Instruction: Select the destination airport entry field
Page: home
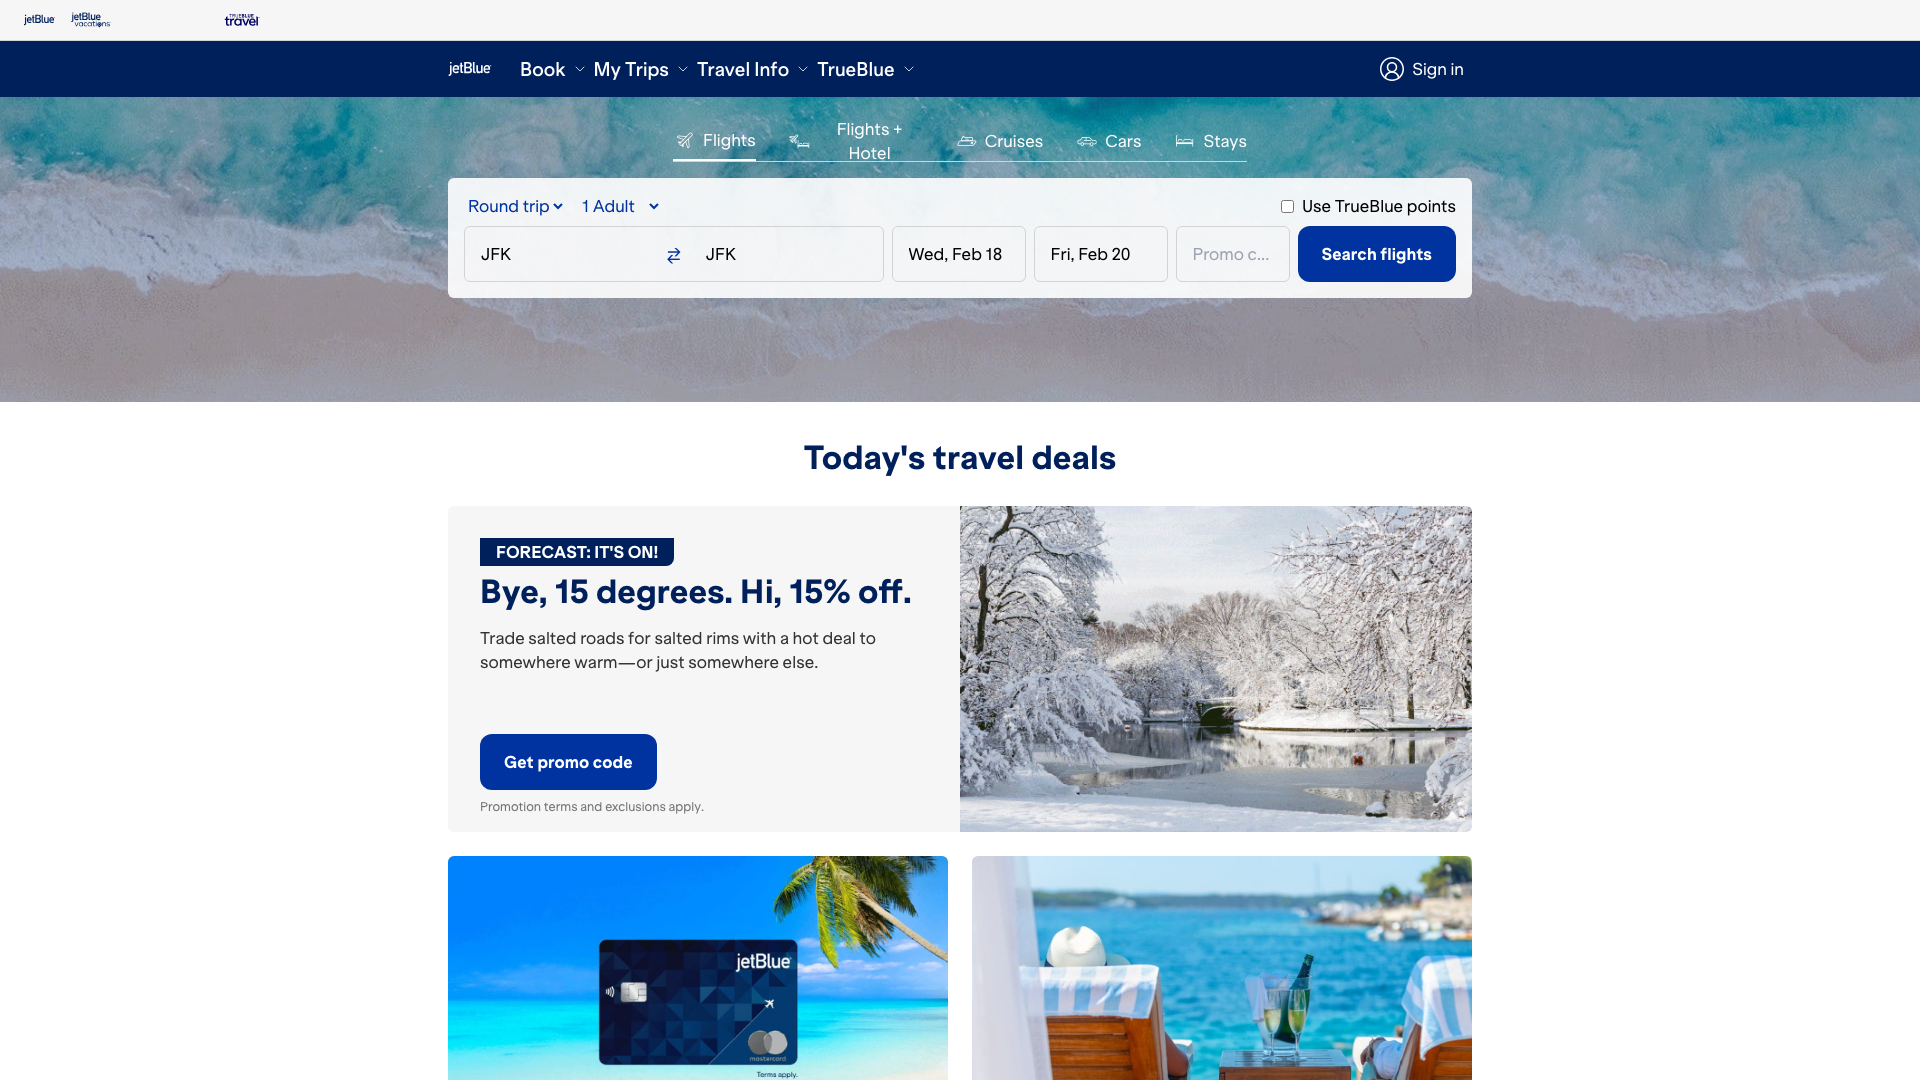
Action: click